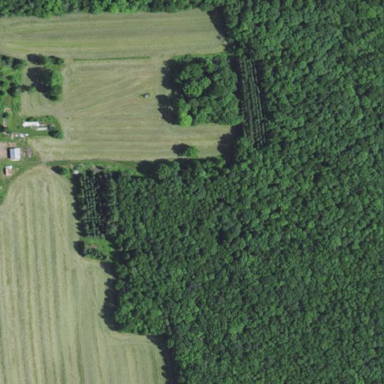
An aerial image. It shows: Forest area.